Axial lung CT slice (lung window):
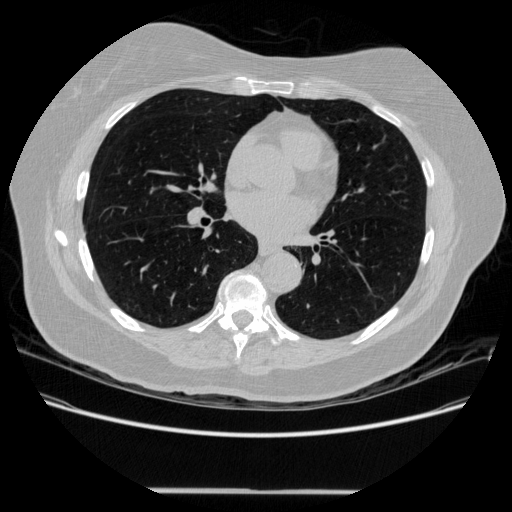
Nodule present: no